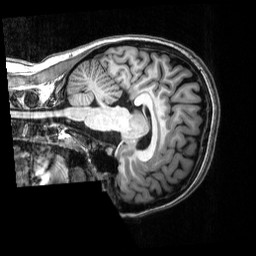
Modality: T1w
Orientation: sagittal
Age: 19
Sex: female
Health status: healthy
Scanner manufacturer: siemens
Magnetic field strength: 3 T
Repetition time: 2.53 s
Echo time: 0.00339 s